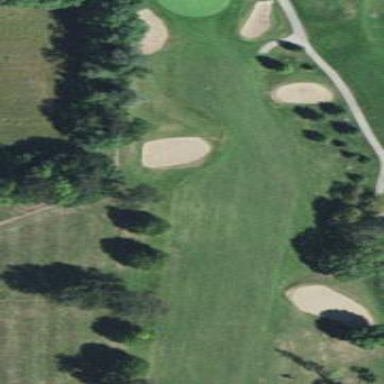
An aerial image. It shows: Golf fairway surrounded by grass.